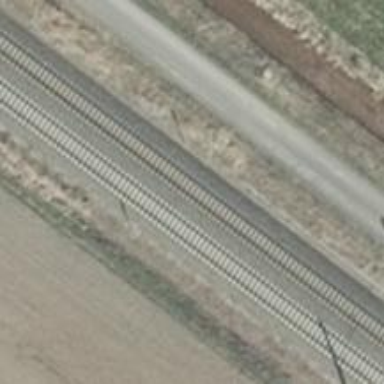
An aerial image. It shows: Railway signal.